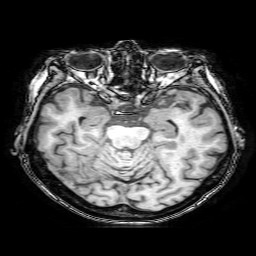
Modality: T1w
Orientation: coronal
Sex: female
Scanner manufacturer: philips
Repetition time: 0.008153 s
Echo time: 0.00373 s